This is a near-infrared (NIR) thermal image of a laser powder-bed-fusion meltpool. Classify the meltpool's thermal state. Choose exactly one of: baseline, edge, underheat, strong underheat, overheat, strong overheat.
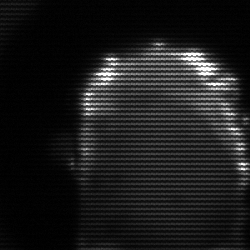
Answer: baseline